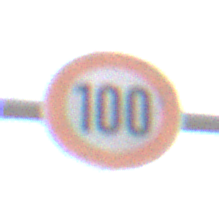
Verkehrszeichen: Geschwindigkeit100
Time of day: MorningAfternoon
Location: Outdoor (Nature)
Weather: Clear
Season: Winter
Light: Natural